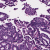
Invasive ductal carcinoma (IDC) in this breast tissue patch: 1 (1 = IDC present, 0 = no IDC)